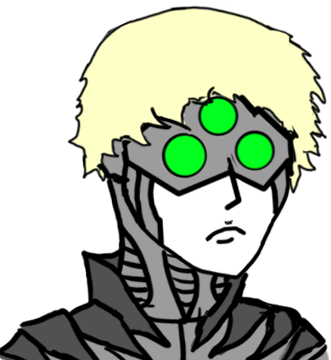
Label: 5_Twinkjak